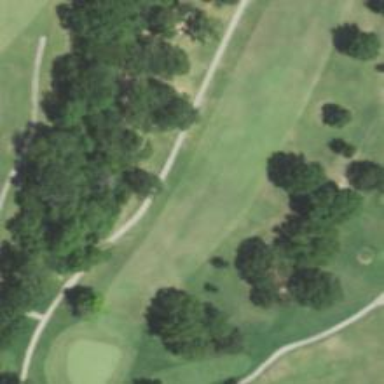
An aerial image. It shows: Grassy area designated as golf fairway.